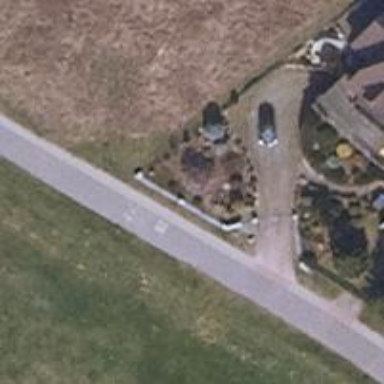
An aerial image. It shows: Traffic calming cushion.